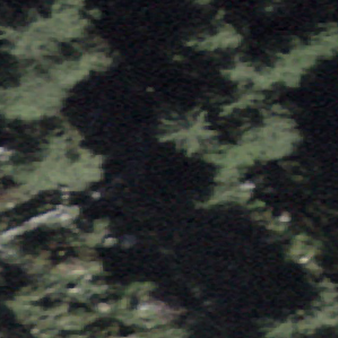
Label: bouldering_area